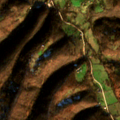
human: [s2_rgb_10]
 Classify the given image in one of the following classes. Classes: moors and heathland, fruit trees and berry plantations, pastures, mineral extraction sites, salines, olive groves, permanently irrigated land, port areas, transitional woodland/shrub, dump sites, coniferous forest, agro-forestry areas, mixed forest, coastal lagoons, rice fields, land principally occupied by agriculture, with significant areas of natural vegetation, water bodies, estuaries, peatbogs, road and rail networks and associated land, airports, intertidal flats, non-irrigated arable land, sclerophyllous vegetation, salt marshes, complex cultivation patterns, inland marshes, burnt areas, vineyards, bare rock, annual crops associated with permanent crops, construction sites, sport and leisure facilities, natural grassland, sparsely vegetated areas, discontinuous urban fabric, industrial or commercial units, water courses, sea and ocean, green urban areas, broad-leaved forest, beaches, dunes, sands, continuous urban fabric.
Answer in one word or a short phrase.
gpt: pastures, broad-leaved forest, transitional woodland/shrub